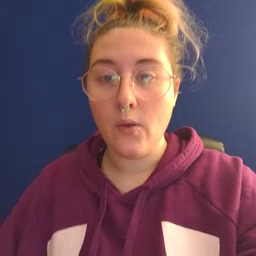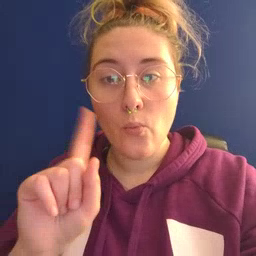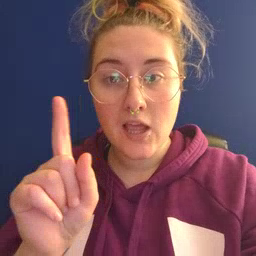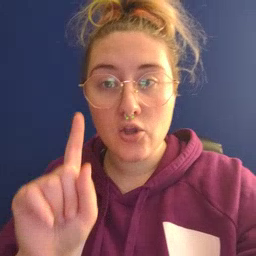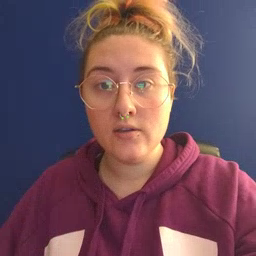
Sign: where